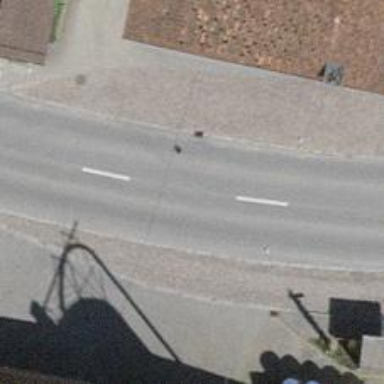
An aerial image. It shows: Secondary road with asphalt surface.